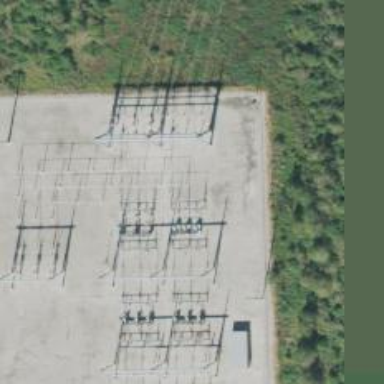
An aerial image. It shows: Switch used for power control.